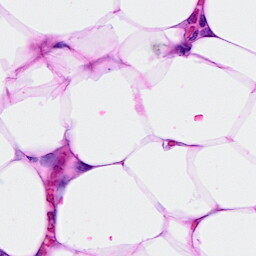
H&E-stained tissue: Breast